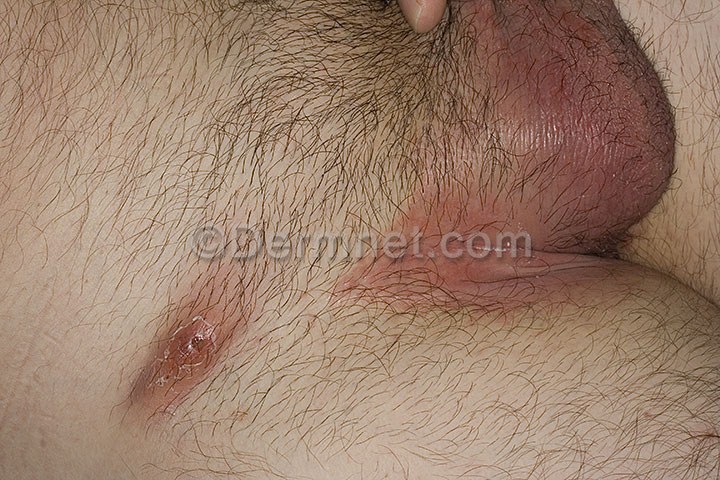
Disease: Tinea Ringworm Candidiasis and other Fungal Infections